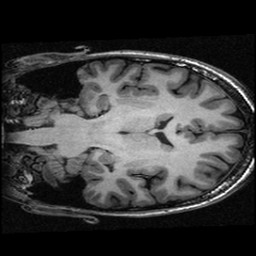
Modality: T1w
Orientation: coronal
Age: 23
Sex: female